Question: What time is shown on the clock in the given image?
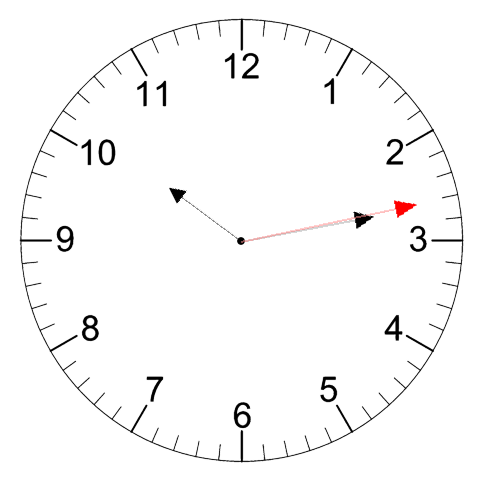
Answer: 10:13:13